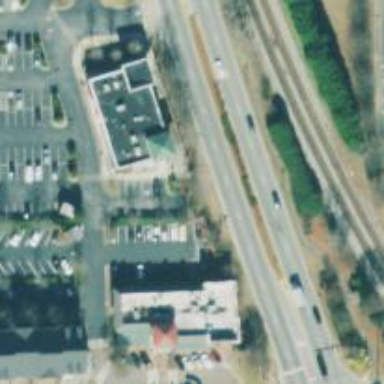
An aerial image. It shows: Emergency access point on the road.